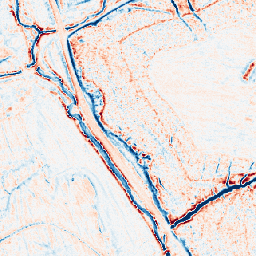
Category: edge_preserving
Decomposition family: anisotropic_diffusion
Decomposition parameters: iterations: 20
kappa: 100
gamma: 0.1
Upsampling method: area
Upsampling parameters: scale: 4
Upsampling scale: 4